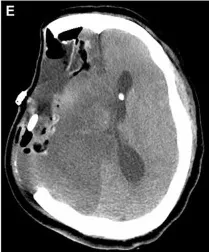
Case 2. (D) Postoperative posteroanterior angiography via the right common carotid artery demonstrating occlusion of the distal ICA.
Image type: radiology (ct)